Question: How can I add line, like I drew in Paint with ILNumerics?
My scene is building with that code:
'''
ilPanel1.Scene = new ILScene()
{
new ILPlotCube(twoDMode: false)
{
new ILSurface(func,
xmin: (float)xmin,
xmax: (float)xmax,
ymin: (float)ymin,
ymax: (float)ymax,
xlen: 200,
ylen: 200,
colormap: Colormaps.ILNumerics),
}
};
'''

edited:
'''
var line = ilPanel1.Scene.Camera.Add(Shapes.Line);
ILArray<float> angles = ILMath.linspace<float>(0, 6, 6);
ILArray<float> pos = ILMath.zeros<float>(1,1,1);
pos["0;:"] = (float)xt; pos["1;:"] = (float)yt;
pos["2;:"] = 0f;
line.Positions = pos;
line.Color = Color.Black;
'''
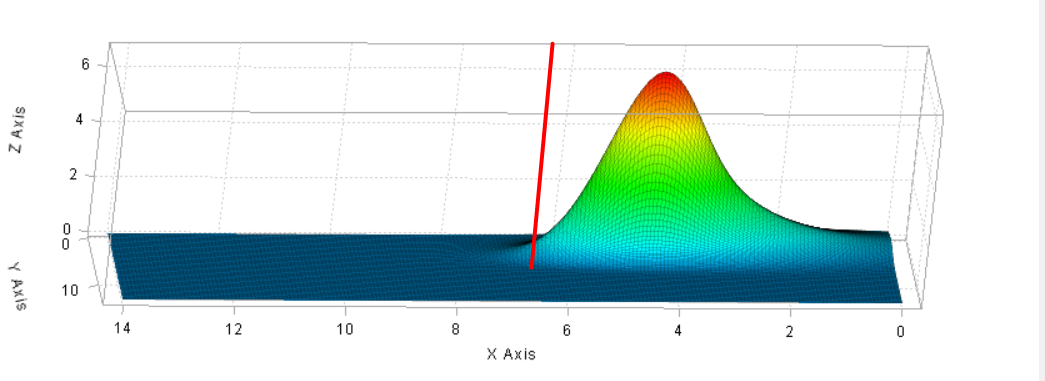
Answer: It is as simple as this:
'''
ilPanel1.Scene.First<ILPlotCube>().Add(
new ILLines(/* do your line setup here */)
);
'''
See the documentation of shapes here: <URL>